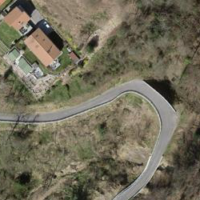
EUNIS habitat code: 44
Species observed at this site:
Polygonia c-album
Lycaena phlaeas
Stachys recta
Humulus lupulus
Maniola jurtina